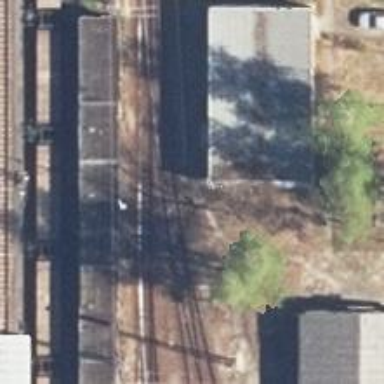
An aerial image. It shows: Railway switch.